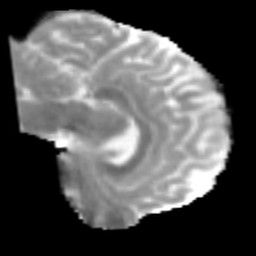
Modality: MD
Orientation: sagittal
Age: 23
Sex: male
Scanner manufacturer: siemens
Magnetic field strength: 3 T
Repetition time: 2.3 s
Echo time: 0.085 s